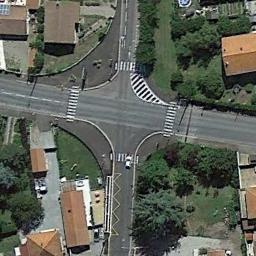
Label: intersection